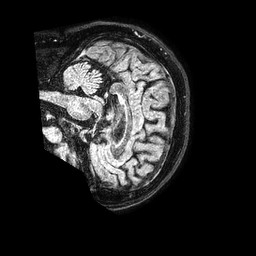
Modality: FLAIR
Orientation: sagittal
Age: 51
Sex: male
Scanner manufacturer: philips
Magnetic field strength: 1.5 T
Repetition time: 4.8 s
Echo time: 0.3 s